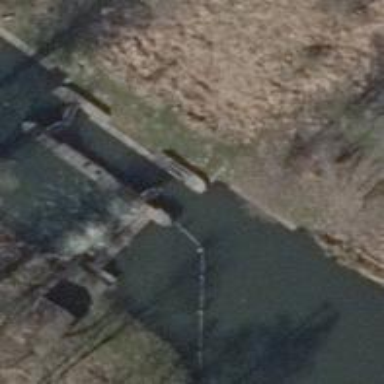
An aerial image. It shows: Lock gate on waterway.